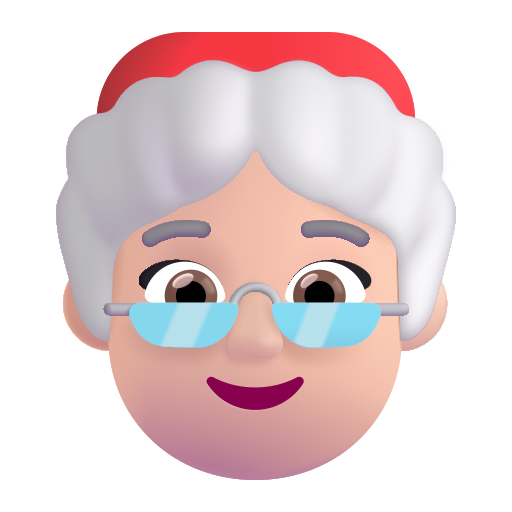
mrs claus color light